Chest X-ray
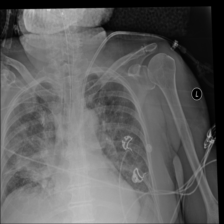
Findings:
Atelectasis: negative
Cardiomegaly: negative
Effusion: negative
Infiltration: negative
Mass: negative
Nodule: negative
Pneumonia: negative
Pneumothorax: negative
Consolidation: negative
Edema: negative
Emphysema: negative
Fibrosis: negative
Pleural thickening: negative
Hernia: negative